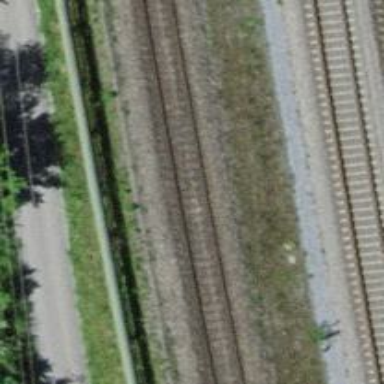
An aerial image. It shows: Railway with electrified contact lines.